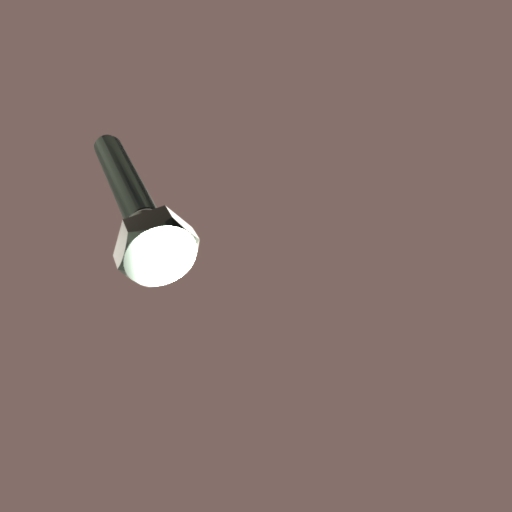
Label: bolt